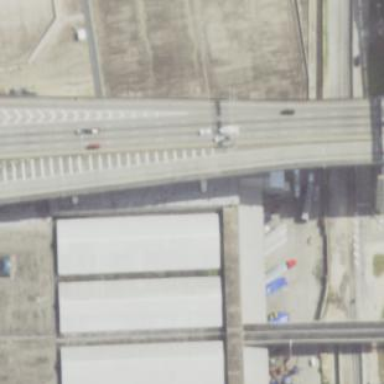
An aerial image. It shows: Man-made bridge.